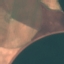
Label: AnnualCrop